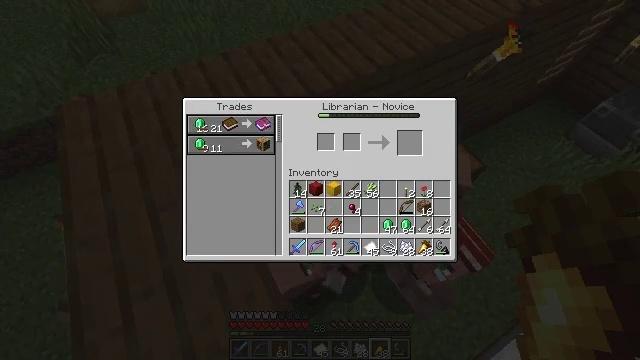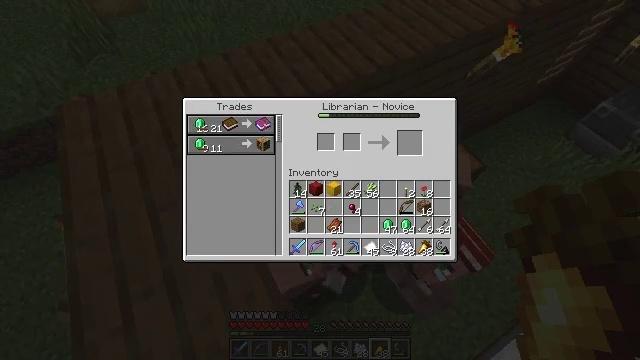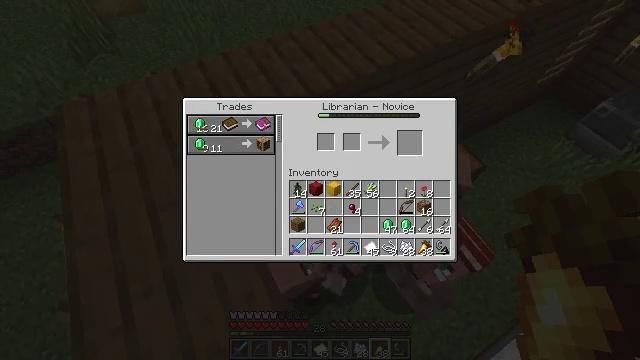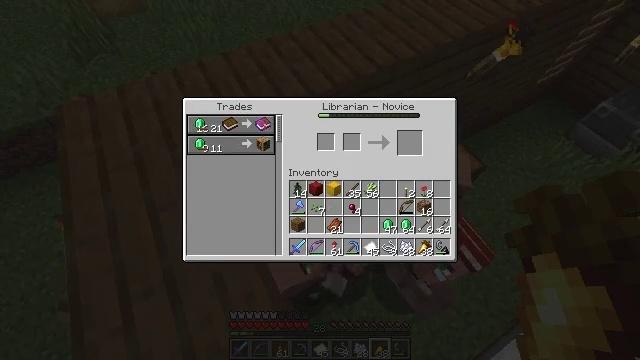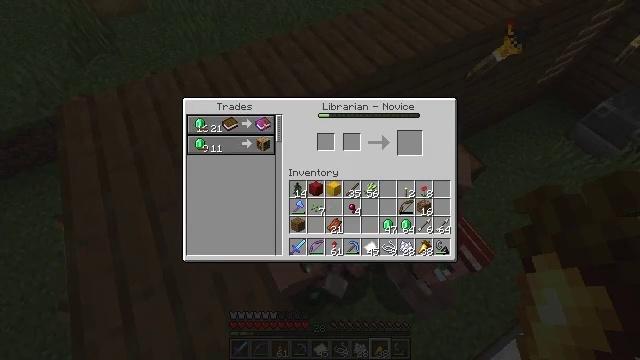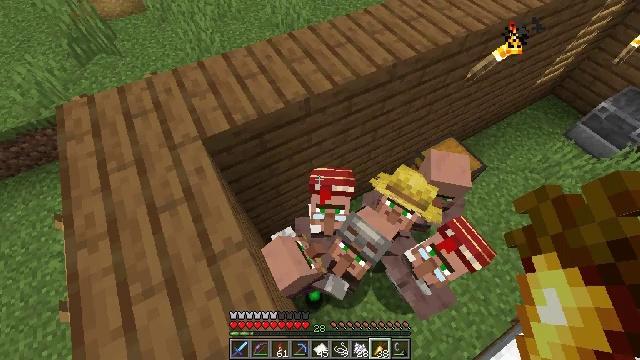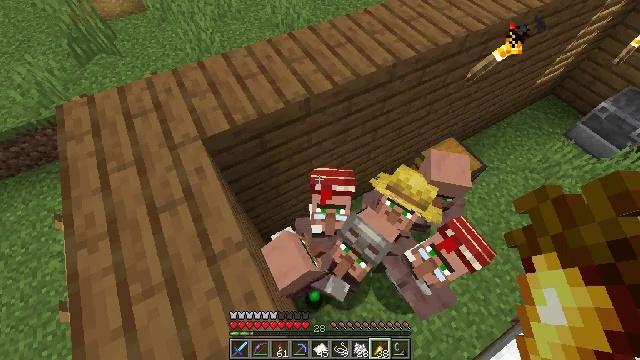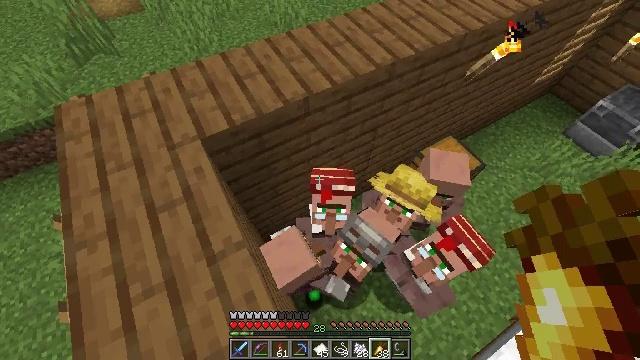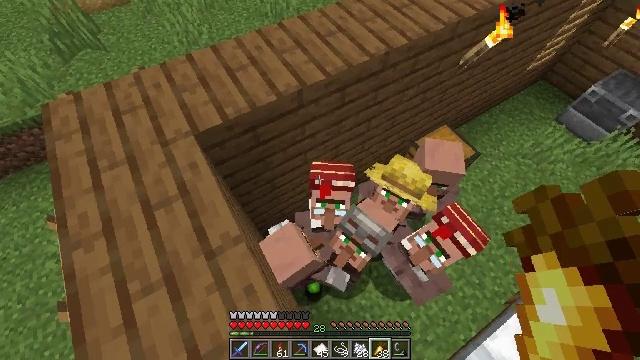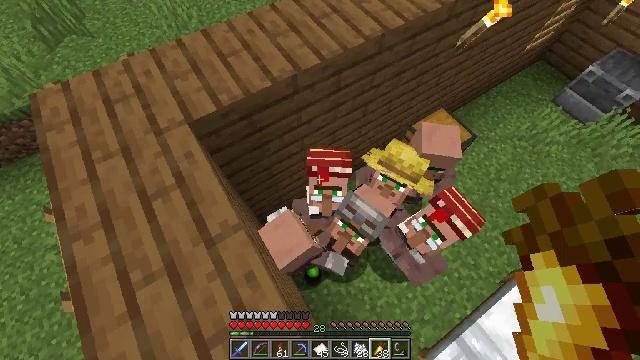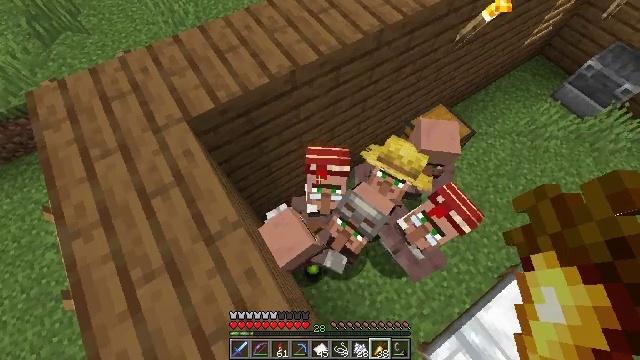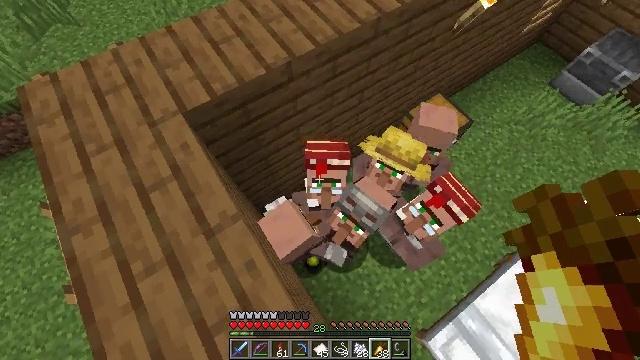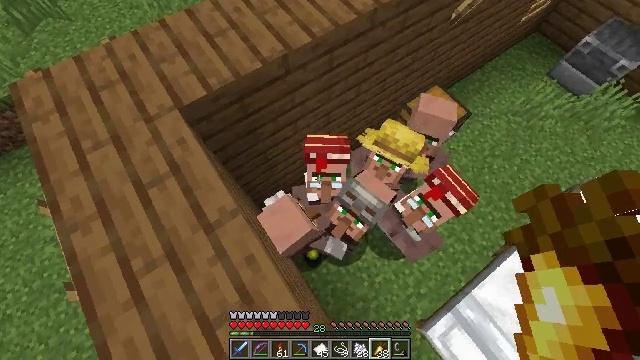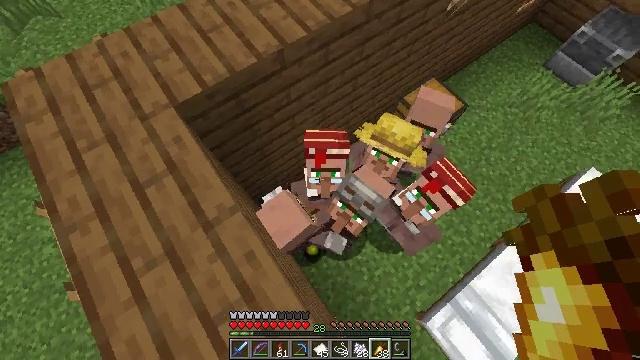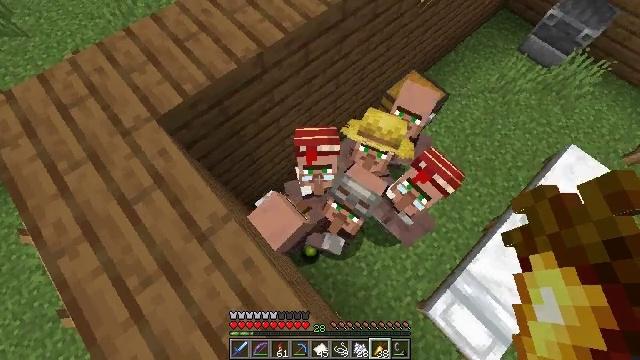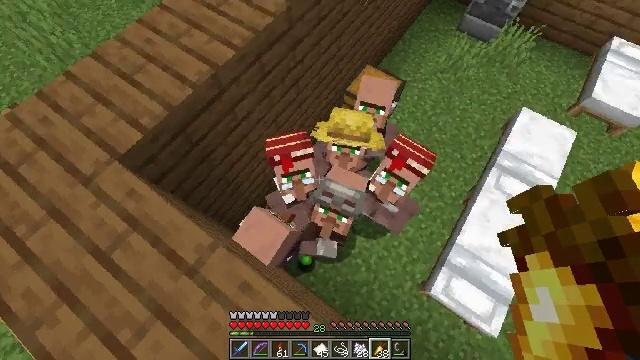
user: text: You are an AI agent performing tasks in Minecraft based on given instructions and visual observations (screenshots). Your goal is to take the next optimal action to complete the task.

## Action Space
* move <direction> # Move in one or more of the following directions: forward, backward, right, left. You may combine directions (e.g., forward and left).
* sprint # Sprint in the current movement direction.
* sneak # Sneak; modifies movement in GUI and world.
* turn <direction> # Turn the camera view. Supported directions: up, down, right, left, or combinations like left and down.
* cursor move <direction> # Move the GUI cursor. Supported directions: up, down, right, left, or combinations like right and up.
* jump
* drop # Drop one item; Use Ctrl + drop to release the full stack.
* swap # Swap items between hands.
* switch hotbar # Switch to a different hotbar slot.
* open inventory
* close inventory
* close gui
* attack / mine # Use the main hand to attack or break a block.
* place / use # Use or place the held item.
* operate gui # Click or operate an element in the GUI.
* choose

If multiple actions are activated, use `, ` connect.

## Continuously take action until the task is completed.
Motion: motion action
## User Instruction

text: Craft a glistering melon slice.
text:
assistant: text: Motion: cursor move right
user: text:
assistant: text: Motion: no_op
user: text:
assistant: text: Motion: no_op
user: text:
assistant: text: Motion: no_op
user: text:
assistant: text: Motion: no_op
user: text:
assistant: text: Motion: close gui
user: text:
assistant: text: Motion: open inventory
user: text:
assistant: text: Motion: turn right and down
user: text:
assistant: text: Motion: turn right and down
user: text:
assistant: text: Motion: no_op
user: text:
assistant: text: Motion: turn down
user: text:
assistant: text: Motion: turn down
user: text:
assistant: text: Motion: turn right and down
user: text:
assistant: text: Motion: turn right
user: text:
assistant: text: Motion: turn right and up
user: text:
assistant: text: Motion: sneak, turn right and up
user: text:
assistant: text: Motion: sneak, turn right
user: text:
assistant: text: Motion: sneak
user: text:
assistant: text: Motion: sneak
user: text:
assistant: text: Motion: sneak, turn up
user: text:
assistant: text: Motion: sneak
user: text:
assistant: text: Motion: sneak
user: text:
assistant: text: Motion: sneak, turn up
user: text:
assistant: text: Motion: sneak, turn up
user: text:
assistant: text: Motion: sneak
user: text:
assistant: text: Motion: sneak, use / place
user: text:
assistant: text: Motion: sneak, use / place
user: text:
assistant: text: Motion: sneak, use / place
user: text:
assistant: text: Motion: sneak
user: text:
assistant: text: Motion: sneak